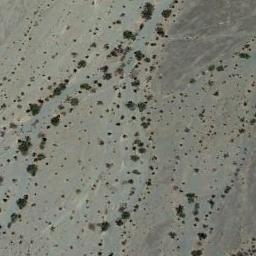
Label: chaparral